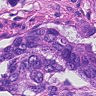
Metastatic tissue present: yes